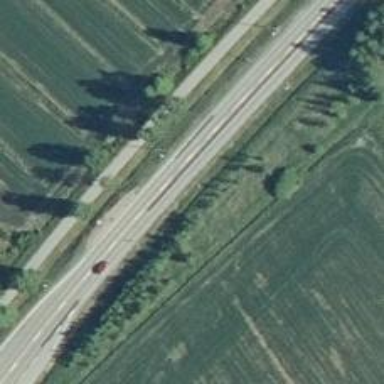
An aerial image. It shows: Asphalt road designated as trunk highway.